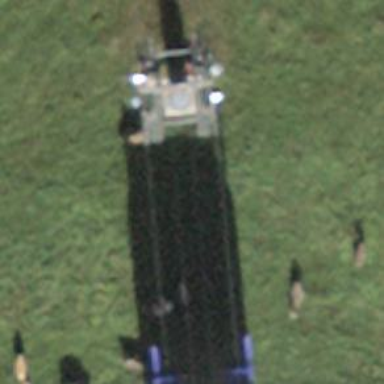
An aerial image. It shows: Pylon used for aerialway.